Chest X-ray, AP view. Patient: 48 years old, sex M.
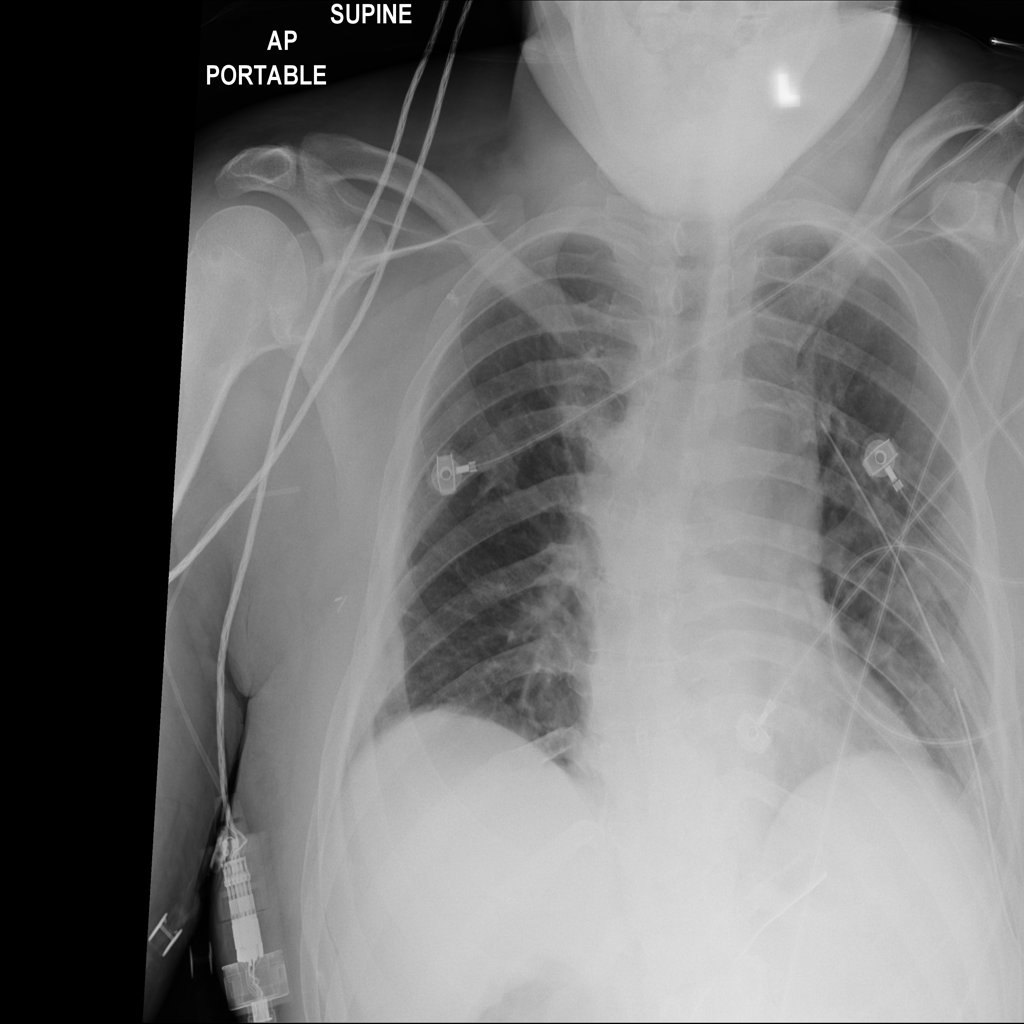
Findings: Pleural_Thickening